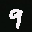
Label: 9